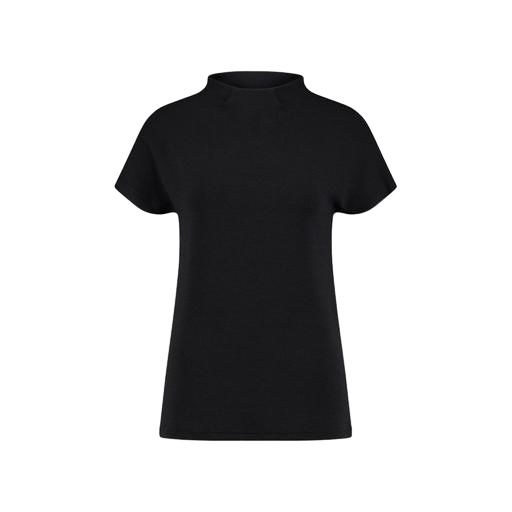
black high neck t-shirt, black mock neck tee, mock neck t-shirt, white background